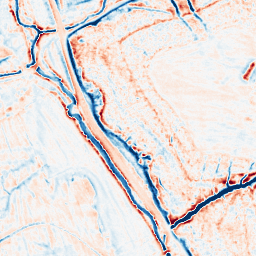
Category: multiscale
Decomposition family: dog_multiscale
Decomposition parameters: sigma_ratio: 1.4
n_scales: 5
base_sigma: 0.5
Upsampling method: quintic
Upsampling parameters: scale: 2
Upsampling scale: 2